Question: I have an expand/collapse button on my site to manipulate list items. However, when I initiate the collapse all, everything disappears, even the first item. From there my only option is to expand all so I can see anything.
JS:
'''
function prepareList() {
$('#expList').find('li:has(ul)').click( function(event) {
if (this == event.target) {
$(this).toggleClass('expanded');
$(this).children('ul').toggle('medium');
}
return false;
})
.addClass('collapsed').children('ul').hide();
//Create the toggle
var toggle = false;
$('#listToggle').unbind('click').click(function(){
if(toggle == false){
$('.collapsed').addClass('expanded');
$('.collapsed').children().show('medium');
$('#listToggle').text("Collapse All");
toggle = true;
}else{
$('.collapsed').removeClass('expanded');
$('.collapsed').children().hide('medium');
$('#listToggle').text("Expand All");
toggle = false;
}
});
$('#expList').find('li').click( function(event) {
siteUrl = $(this).attr('value');
if(this.id != 'myList'){
RefreshSiteLists(siteUrl);
} else{
RefreshSiteLists(siteUrl);
}
return false;
});
}
'''
HTML: <URL>
Basically when I collapse, everything disappears. This only happens when I add a '<span>' around my text.

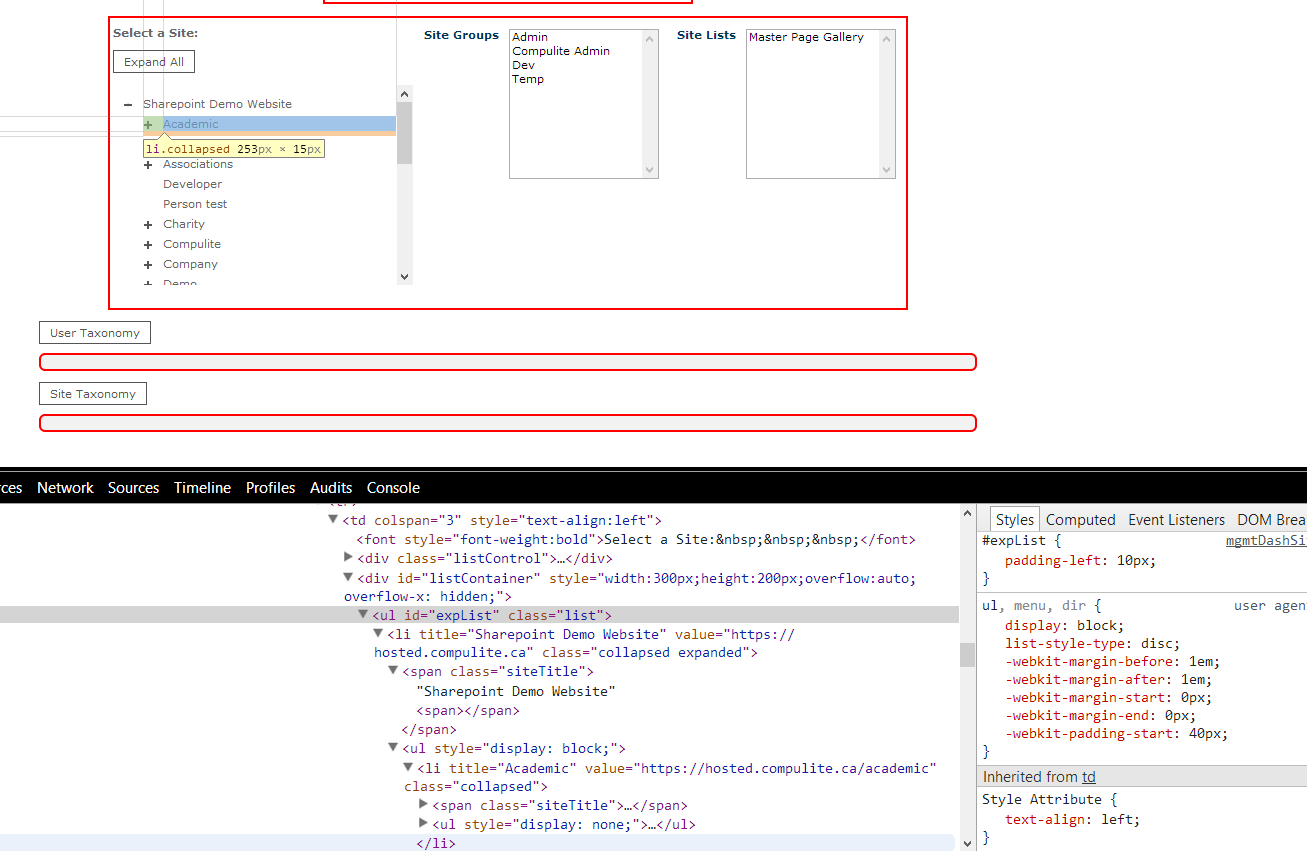
Answer: As I wasn't able to understand the issue (sorry, it's late) I took some liberties and made it so that it's a collapsable tree view, where elements of 2nd level can be collapsed, and '#listToggle' expands all (if there are any collapsed), which is accessible here: <URL>. I've also replaced the collapsed class a little to do what I see it does in the screenshot.
Then I looked at it again, and yes, now I see what's happening. I've fixed it for you here: <URL>.
Now, to understand what's happening, let's take a look at list without any spans: <URL>' children of the given 'li'.
Sorry, for this going back and forth, but at least it's the answer to "why?".